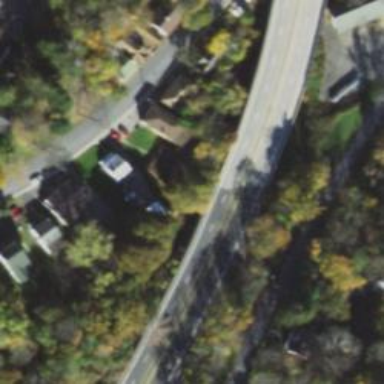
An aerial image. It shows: Trunk highway.